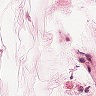
Metastatic tissue present: no